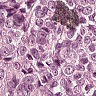
Metastatic tissue present: yes